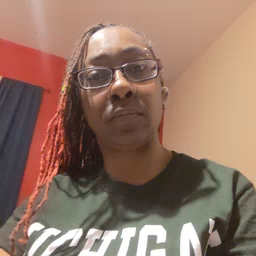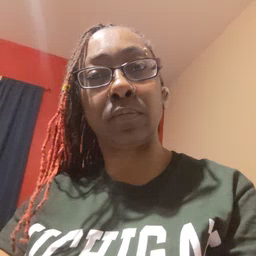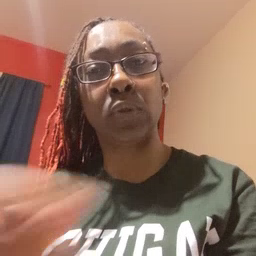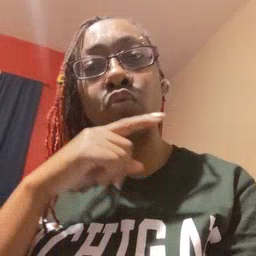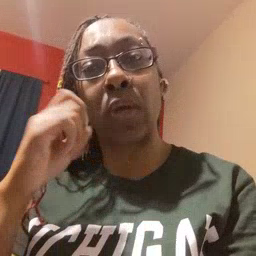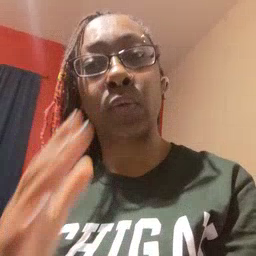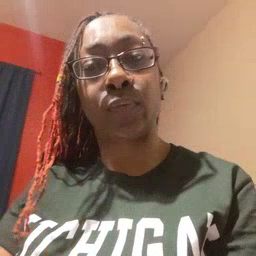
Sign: dryer